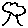
Label: tree